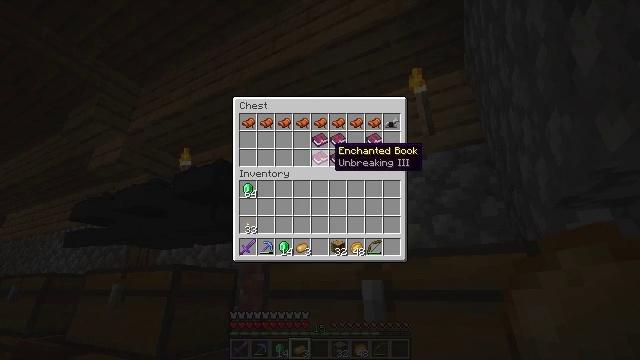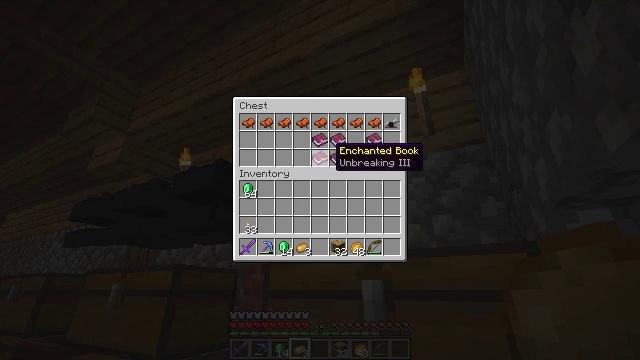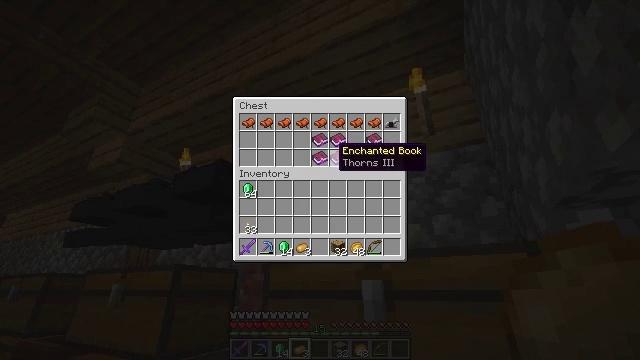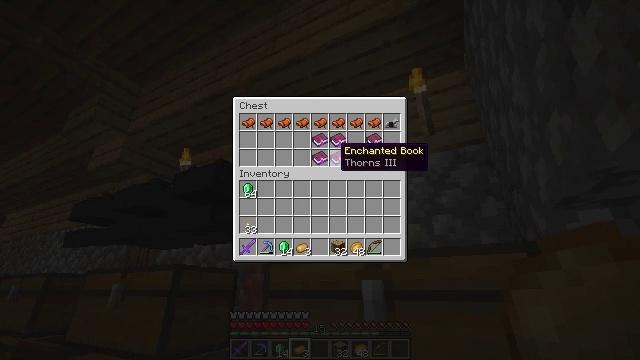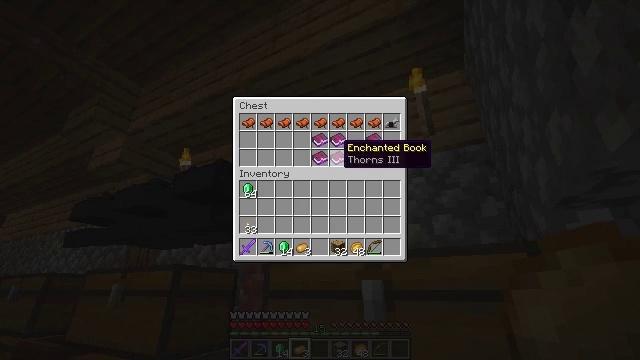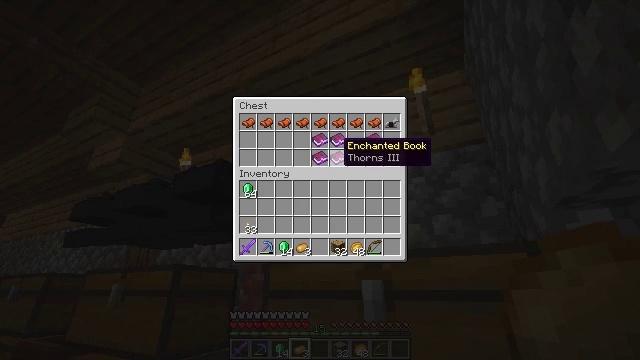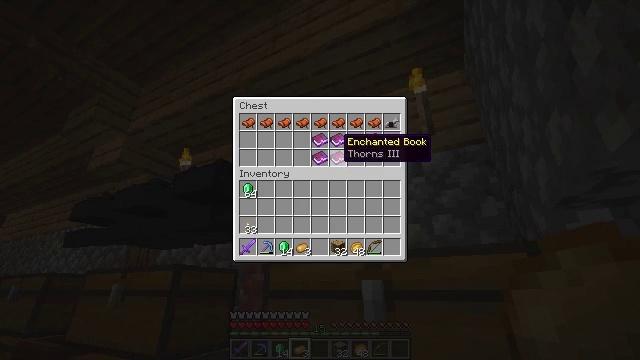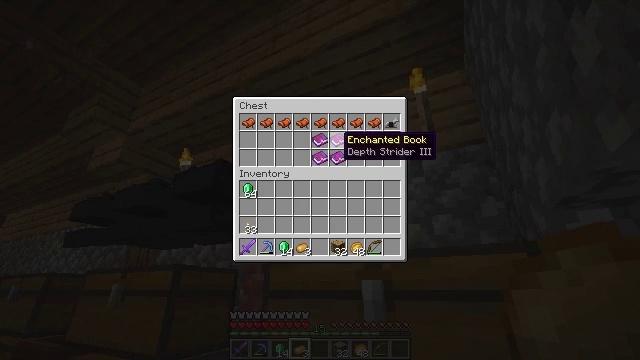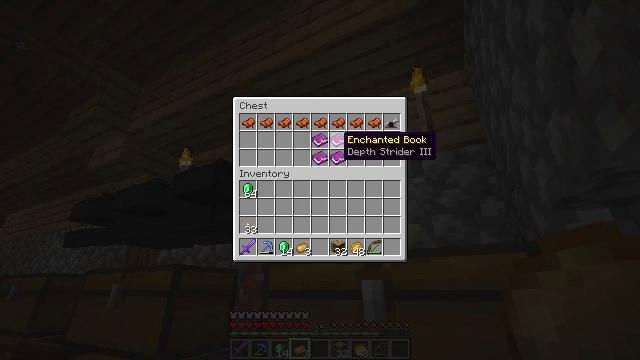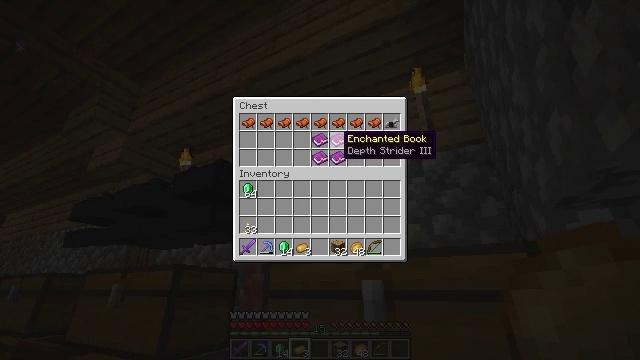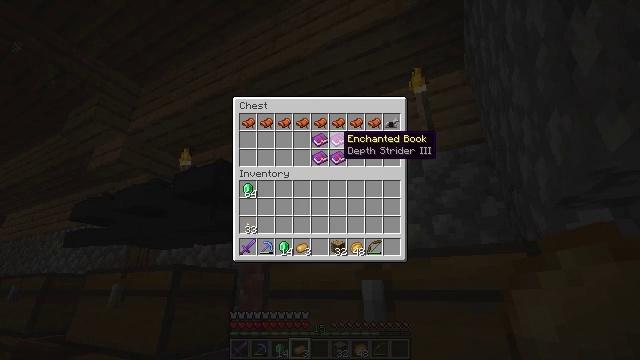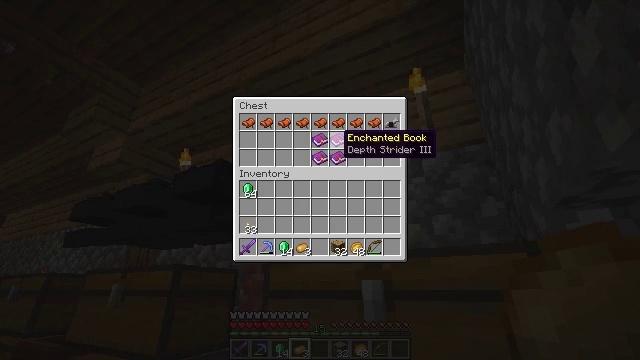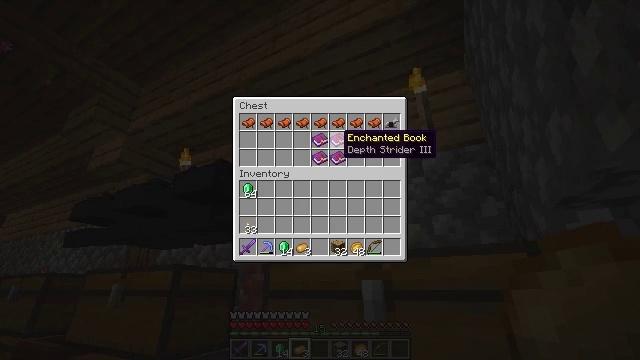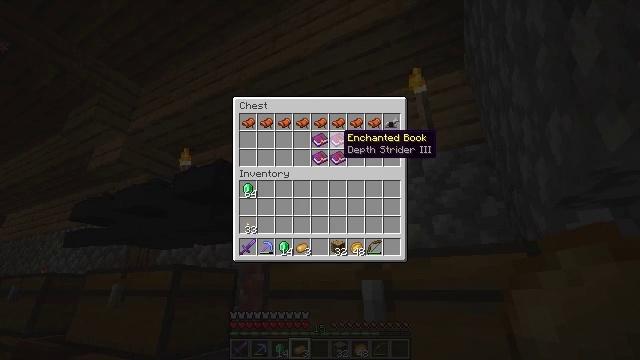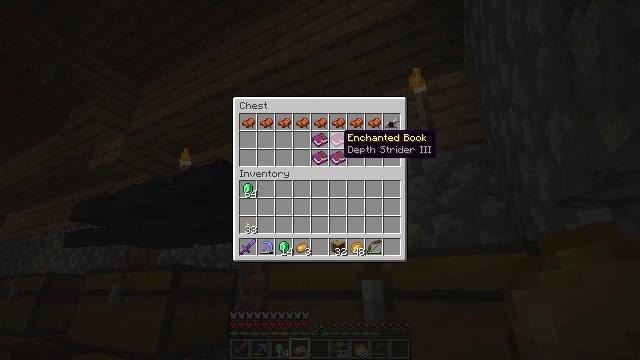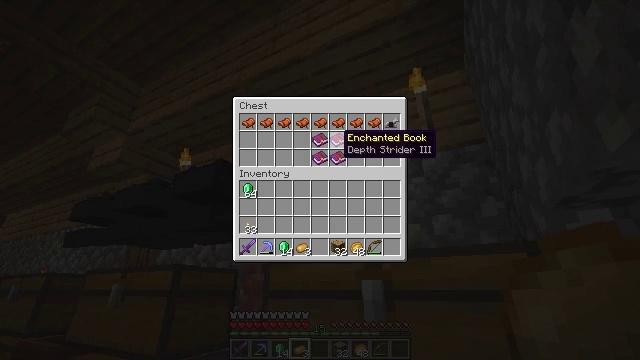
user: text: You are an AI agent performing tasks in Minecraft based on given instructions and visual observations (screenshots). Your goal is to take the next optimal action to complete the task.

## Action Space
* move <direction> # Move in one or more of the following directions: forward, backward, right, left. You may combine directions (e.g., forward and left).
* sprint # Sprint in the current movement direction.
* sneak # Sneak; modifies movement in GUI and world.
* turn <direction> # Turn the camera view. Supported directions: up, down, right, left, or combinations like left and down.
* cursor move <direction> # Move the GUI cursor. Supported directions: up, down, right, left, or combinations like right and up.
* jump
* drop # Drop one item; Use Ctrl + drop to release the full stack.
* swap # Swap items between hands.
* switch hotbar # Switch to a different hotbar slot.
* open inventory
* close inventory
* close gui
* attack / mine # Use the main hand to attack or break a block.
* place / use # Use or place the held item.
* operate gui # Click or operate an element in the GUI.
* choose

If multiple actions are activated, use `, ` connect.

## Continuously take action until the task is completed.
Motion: motion action
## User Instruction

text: Collect cobblestone blocks for construction.
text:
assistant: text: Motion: no_op
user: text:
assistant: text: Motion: no_op
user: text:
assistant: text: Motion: no_op
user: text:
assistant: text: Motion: no_op
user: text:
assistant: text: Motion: no_op
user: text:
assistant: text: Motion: no_op
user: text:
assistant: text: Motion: no_op
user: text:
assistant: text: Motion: no_op
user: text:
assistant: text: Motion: no_op
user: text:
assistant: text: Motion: no_op
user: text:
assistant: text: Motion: no_op
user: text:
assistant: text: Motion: no_op
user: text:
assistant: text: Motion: no_op
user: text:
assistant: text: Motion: no_op
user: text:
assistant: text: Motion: no_op
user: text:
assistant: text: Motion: no_op
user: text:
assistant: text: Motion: no_op
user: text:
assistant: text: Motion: no_op
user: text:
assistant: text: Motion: no_op
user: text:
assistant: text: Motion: no_op
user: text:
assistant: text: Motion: no_op
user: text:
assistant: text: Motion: no_op
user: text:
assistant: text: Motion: no_op
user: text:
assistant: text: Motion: no_op
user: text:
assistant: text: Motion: no_op
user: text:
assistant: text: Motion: no_op
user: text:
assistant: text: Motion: no_op
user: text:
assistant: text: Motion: no_op
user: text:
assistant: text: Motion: no_op
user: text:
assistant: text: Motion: no_op